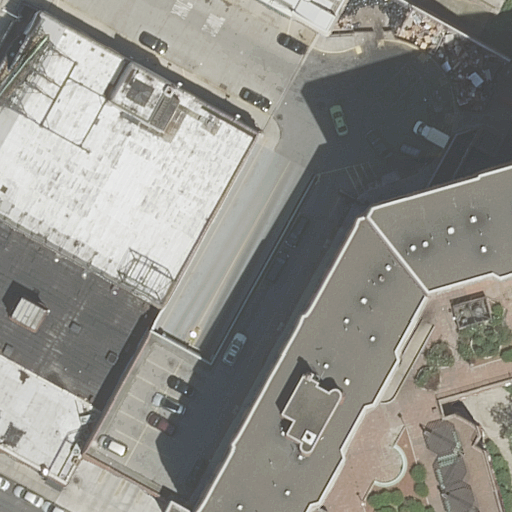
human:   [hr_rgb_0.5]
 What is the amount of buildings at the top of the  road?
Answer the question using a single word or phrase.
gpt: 1

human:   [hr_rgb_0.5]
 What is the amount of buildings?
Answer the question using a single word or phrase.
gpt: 5

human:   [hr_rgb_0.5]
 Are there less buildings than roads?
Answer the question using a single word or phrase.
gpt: no

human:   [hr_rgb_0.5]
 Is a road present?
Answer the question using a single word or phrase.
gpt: yes

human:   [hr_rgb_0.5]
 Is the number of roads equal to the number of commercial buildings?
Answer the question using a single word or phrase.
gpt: no

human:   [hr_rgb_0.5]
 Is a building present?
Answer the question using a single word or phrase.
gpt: yes

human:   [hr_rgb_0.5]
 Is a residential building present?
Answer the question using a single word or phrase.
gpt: yes

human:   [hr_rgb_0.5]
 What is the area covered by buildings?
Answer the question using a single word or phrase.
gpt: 3804m2

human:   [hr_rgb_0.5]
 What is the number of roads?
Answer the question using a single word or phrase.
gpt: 1

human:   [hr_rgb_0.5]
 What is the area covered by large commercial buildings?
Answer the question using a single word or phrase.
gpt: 0m2

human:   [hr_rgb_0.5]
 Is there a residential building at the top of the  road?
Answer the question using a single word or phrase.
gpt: yes

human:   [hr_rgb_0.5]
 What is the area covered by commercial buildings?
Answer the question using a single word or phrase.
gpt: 0m2

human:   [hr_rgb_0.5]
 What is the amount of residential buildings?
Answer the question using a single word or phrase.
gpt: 5

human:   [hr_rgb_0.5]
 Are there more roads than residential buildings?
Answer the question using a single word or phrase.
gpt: no

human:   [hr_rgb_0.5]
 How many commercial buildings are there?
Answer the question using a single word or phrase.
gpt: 0

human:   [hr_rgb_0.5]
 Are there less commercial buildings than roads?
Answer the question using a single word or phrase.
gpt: yes

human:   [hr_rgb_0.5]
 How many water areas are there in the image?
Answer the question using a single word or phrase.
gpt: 0

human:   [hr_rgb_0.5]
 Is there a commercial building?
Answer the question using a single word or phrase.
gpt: no

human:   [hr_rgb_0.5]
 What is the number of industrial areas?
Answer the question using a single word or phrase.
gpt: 0

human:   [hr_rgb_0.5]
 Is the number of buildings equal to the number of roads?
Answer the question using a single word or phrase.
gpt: no

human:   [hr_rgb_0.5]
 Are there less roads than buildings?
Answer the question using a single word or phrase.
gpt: yes

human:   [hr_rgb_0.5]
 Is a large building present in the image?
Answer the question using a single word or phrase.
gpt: yes

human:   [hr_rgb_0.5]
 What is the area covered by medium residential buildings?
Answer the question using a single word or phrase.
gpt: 1096m2

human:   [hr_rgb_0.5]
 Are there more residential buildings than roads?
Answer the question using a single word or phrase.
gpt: yes

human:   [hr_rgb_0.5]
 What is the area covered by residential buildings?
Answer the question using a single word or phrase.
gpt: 3804m2

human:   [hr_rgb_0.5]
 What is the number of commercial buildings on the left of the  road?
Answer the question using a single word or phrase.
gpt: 0

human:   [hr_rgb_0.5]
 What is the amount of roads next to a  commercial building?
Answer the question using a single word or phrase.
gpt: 0

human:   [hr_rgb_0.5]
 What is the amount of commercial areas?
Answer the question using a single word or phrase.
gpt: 0

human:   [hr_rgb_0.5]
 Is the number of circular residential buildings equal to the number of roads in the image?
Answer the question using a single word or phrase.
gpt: no

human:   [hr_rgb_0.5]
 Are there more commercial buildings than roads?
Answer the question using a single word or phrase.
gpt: no

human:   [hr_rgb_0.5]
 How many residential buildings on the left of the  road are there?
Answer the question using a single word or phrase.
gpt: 3

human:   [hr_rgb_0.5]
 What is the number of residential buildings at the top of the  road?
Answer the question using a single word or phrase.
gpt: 1

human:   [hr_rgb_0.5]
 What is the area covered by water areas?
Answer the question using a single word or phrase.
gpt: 0m2

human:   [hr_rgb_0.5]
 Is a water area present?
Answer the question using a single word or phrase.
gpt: no

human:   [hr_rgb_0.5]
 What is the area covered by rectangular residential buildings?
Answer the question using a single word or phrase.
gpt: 3804m2

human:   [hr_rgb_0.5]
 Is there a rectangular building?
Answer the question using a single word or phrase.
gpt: yes

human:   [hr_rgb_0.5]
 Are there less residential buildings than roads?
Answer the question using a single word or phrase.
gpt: no

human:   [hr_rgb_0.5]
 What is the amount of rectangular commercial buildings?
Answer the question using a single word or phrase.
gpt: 0

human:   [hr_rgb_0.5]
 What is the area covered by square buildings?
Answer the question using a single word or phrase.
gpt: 0m2

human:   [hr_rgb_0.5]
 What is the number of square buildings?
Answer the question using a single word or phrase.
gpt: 0

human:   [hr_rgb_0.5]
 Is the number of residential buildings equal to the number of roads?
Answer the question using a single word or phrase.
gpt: no

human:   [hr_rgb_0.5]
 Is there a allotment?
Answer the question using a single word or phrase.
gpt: no

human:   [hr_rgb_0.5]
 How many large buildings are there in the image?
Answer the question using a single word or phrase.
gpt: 2

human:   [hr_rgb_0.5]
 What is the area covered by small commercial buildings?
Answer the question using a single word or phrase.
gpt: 0m2

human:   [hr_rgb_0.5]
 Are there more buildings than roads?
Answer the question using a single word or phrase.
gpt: yes

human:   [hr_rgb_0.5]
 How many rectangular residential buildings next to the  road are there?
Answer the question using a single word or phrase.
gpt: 5

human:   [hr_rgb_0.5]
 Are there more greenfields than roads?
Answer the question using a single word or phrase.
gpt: no

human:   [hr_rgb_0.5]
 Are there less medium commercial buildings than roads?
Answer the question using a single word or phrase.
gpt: yes

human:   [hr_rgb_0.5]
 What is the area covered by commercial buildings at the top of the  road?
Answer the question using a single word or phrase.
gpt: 0m2

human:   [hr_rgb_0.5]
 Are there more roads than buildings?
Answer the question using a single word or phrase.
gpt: no

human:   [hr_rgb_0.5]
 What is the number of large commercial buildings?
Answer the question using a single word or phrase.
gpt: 0

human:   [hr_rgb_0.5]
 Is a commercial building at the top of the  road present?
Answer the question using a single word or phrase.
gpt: no

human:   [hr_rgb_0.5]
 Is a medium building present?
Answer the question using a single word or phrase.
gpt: yes

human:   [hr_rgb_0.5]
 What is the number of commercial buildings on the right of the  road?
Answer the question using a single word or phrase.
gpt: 0

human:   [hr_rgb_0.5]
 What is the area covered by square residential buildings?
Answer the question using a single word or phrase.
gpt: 0m2

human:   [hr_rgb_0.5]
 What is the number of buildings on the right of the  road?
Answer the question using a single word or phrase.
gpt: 1

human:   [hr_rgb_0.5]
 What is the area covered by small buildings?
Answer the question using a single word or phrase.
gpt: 0m2

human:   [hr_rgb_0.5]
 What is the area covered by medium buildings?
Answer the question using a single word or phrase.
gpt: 1096m2

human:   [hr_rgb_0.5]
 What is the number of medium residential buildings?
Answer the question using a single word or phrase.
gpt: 3

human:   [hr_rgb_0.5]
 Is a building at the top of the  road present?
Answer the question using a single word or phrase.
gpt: yes

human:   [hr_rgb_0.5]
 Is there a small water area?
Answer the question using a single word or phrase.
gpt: no

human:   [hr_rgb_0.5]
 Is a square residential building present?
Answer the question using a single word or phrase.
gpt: no

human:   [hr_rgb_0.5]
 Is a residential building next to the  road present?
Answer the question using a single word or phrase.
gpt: yes

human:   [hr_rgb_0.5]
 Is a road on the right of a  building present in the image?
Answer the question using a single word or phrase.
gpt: yes